Question: I need to make some math, and I cannot seem to find a way to do it.
I have the following table, resulting from this query:
'''
SELECT materii.id,
materii.materie,
GROUP_CONCAT(note.note) AS note,
GROUP_CONCAT(DISTINCT teza.'teza') AS teza
FROM materii
LEFT JOIN teza ON materii.id = teza.id_materie
LEFT JOIN note ON materii.id = note.id_materie
LEFT JOIN elevi ON note.id_elev = elevi.cod_elev
LEFT JOIN luni ON note.'luna_nota'=luni.'id'
WHERE elevi.'cod_elev' = 1 AND luna_nota = 9
GROUP BY materii.id, materii.materie
ORDER BY materii.materie
'''

I need to do something like :
'''
$notele = mysql_query($pentrumedie)
or die("Nu am gasit note in baza de date");
$numar_note = mysql_num_rows($notele);
if($numar_note==0)
{
}
else
{
while($rand2=mysql_fetch_array($notele))
{
$note1 = ($rand2['notele'] / $numar_note);
$medie_septembrie = ($note1 / $cate_note_sunt);
}
}
'''
I need to do something like that for all the "note", but $rand2['notele'] needs to be the sum of them, if there are more "note", and if there is a value for "teza", then the math formula needs to be:
'''
(($rand2['notele'] / $numar_note) * 3 + teza) / 4
'''
I tried some if functions, but none of them work....Any Ideas? Thanks!!!
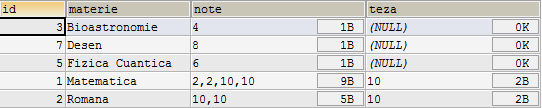
Answer: you can try to change a little bit your sql statement
'''
SELECT materii.id,
materii.materie,
SUM(note.note)/COUNT(note.note) AS medie,
GROUP_CONCAT(DISTINCT teza.'teza') AS teza
FROM materii
LEFT JOIN teza ON materii.id = teza.id_materie
LEFT JOIN note ON materii.id = note.id_materie
LEFT JOIN elevi ON note.id_elev = elevi.cod_elev
LEFT JOIN luni ON note.'luna_nota'=luni.'id'
WHERE elevi.'cod_elev' = 1 AND luna_nota = 9
GROUP BY materii.id, materii.materie
ORDER BY materii.materie
'''
And in php use something like
'''
$medii = array();
while($rand = mysql_fetch_assoc($notele))
{
if($rand["teza"] == "" || $rand["teza"] == NULL)
{
$medii[] = array("materie" => $rand["materie"],
"medie" => $rand["medie"]);
}
else
{
$medii[] = array("materie" => $rand["materie"],
"medie" => ((float)$rand["medie"]*3 + (float)$rand["teza"])/4);
}
}
var_dump($medii);
'''